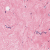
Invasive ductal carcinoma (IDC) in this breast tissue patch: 0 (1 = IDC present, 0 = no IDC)